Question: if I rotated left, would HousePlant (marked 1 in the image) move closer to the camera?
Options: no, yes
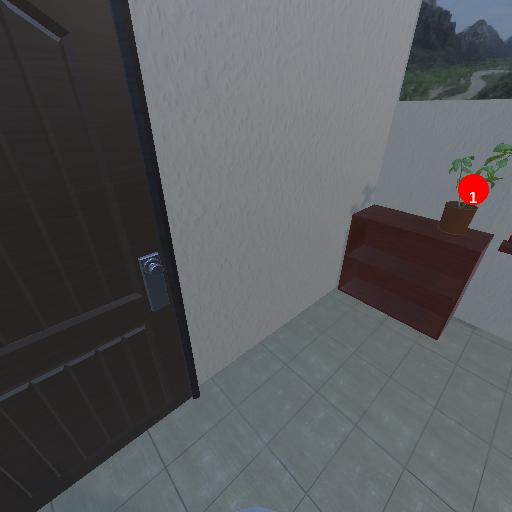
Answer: no